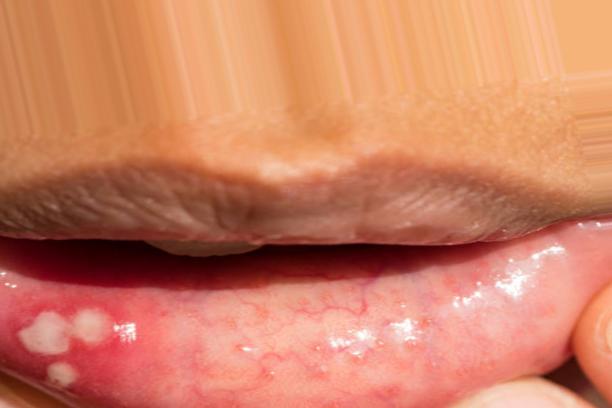
Condition: Mouth Ulcer